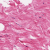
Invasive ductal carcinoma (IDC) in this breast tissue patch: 0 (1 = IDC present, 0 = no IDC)